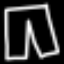
Label: pants